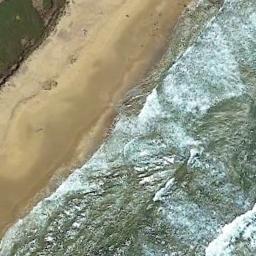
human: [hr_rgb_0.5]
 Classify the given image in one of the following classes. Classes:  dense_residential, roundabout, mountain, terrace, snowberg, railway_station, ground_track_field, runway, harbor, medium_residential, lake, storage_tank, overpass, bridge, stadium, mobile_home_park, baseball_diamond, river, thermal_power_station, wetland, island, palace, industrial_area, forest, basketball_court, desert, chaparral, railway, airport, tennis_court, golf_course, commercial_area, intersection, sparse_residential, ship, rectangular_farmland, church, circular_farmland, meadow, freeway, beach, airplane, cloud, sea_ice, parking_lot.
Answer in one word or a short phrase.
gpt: beach